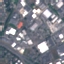
Label: Industrial